Field crop: maize
Growth stage: 2
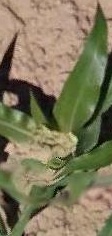
Species: maize